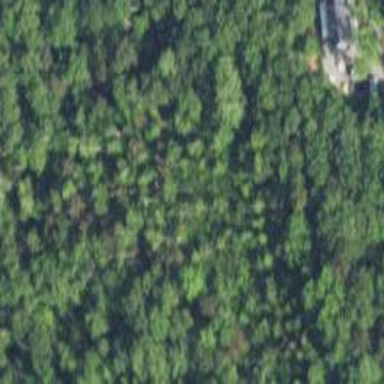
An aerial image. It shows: Needle-leaved woodland.